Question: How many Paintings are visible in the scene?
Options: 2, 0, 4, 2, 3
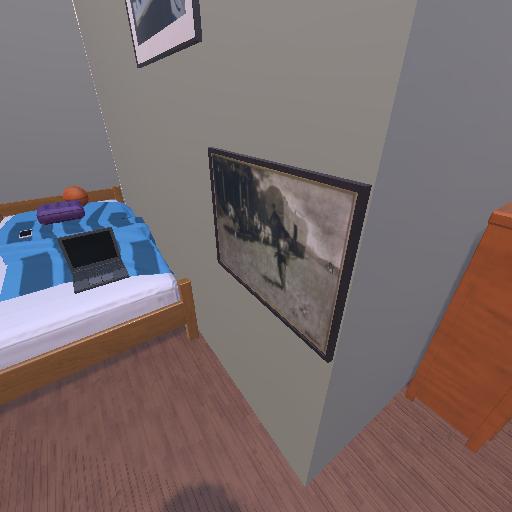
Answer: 2